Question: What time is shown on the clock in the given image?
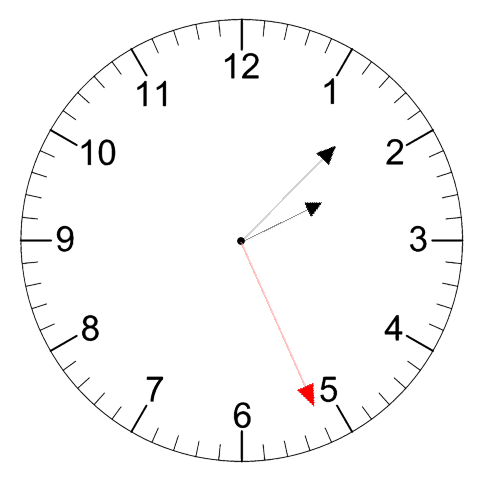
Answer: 02:07:26